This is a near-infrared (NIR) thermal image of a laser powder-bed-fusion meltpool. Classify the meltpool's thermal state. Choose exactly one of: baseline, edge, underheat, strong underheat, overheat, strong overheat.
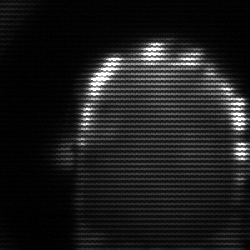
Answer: baseline